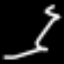
Label: squiggle